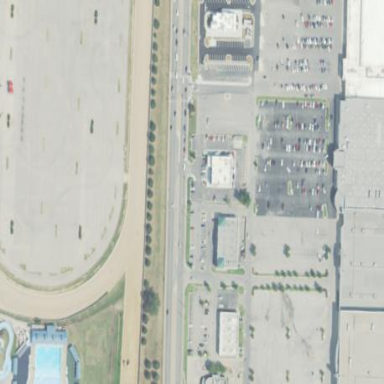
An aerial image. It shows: Retail area that is mall.